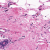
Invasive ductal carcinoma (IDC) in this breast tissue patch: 0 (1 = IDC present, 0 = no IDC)